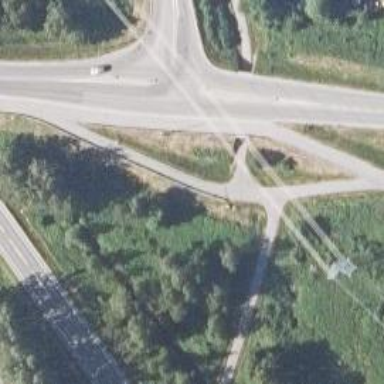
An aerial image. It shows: Asphalt cycleway.